Question: I have Bloodshed Dev C++ 4.9.9.2.
Every time I stop typing for a second this hint pops up and I can't see a thing what I'm typing! I have a feeling that it waits for a most unsuitable moment to pop up. Then it disappears in 2 secs, or, sometimes, whenever it wants.

Is there a way to disable it? (haven't found one in the settings)
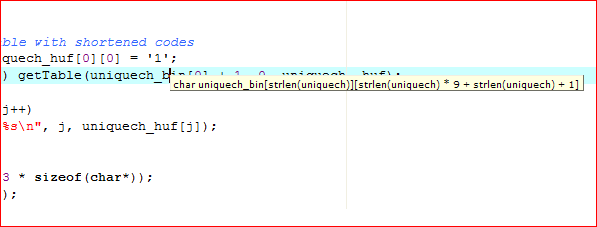
Answer: I never used Dev-C++, but from searching on the Net I found two links:
- <URL>
In the first, it says that in version 4.9.5.5 they added an option for hints disabling - maybe it will work for keyboard, too.
In the second link, they say disabling "class browsing" will work for a similar issue - might not be what you want (as it probably disables everything), but give it a try.